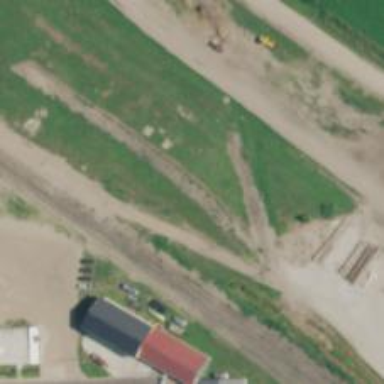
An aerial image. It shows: Abandoned railway yard.